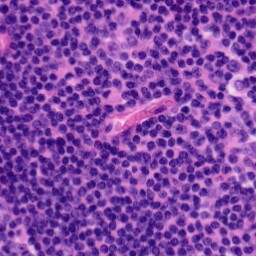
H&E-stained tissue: Tonsil